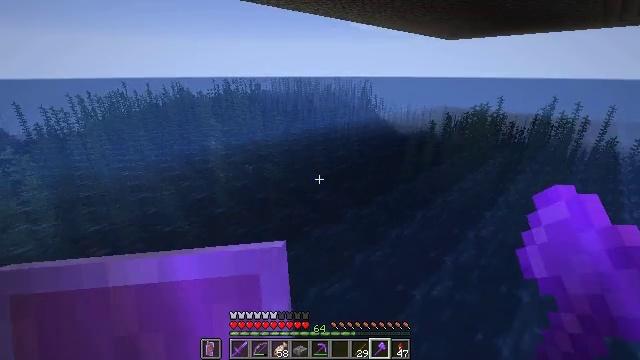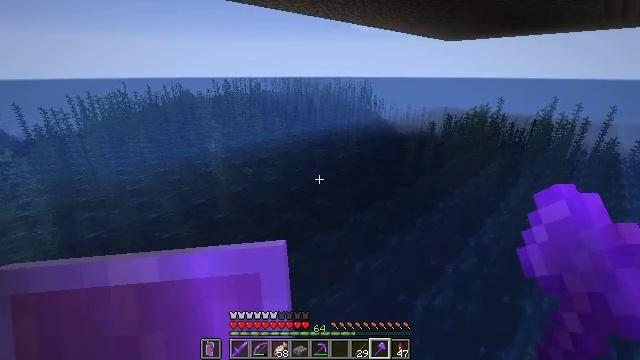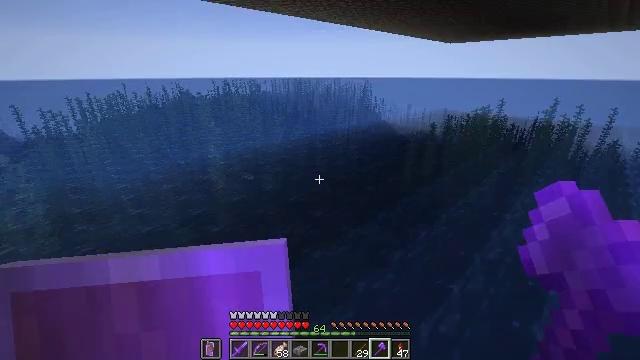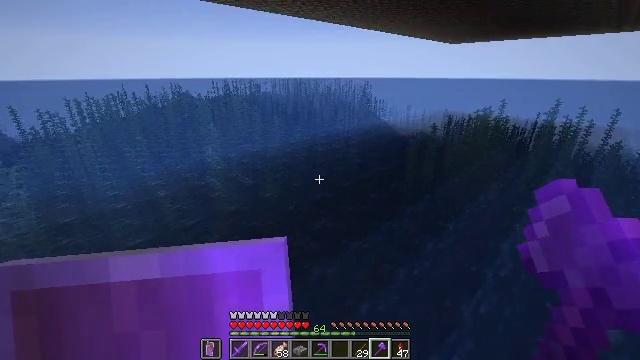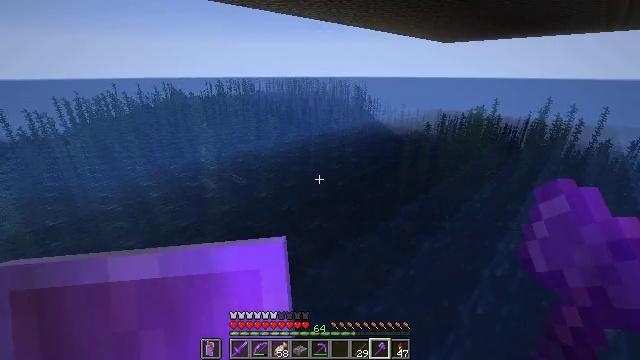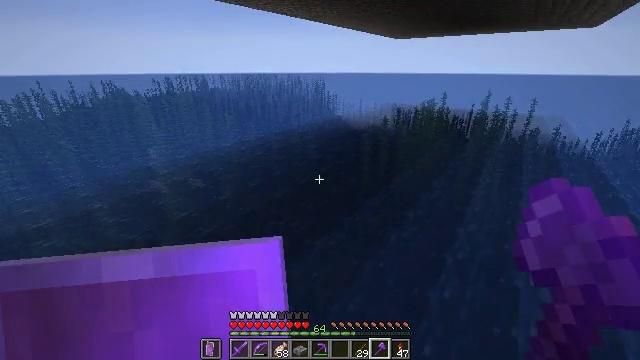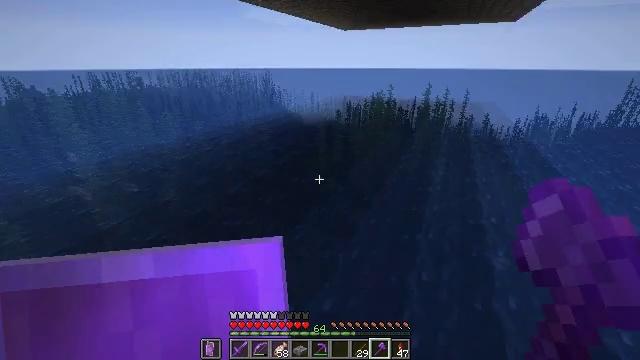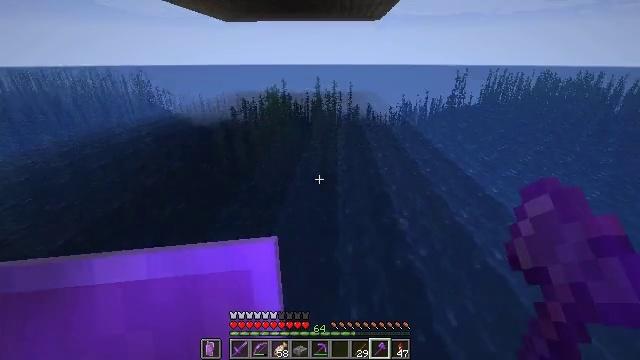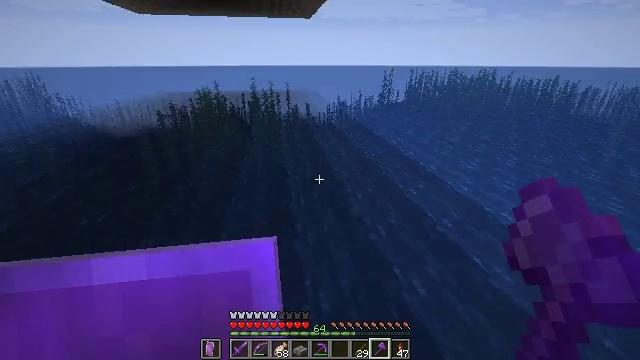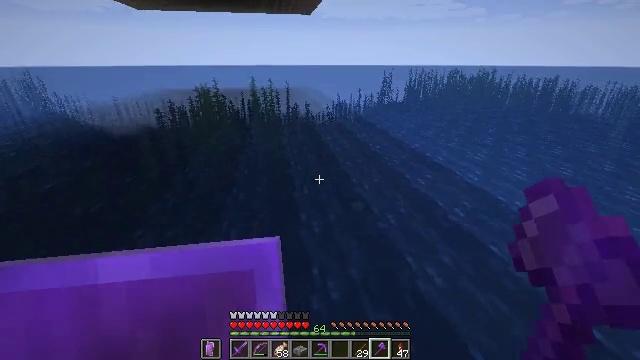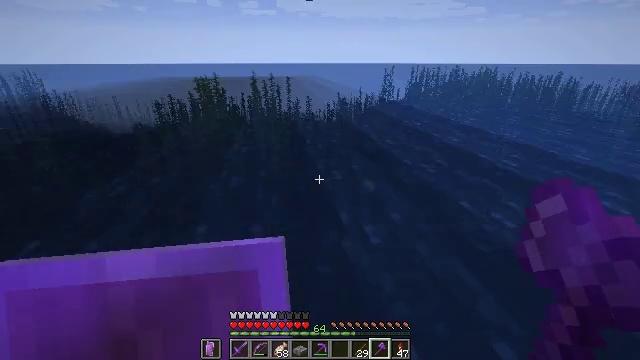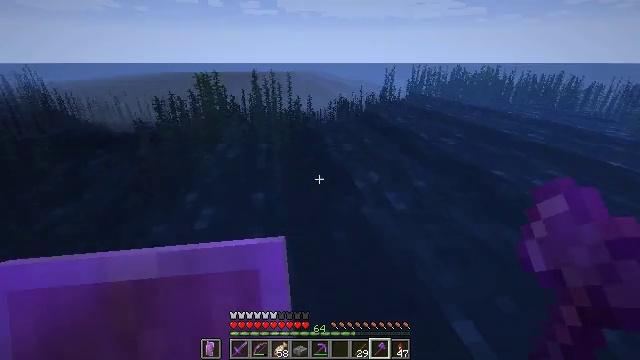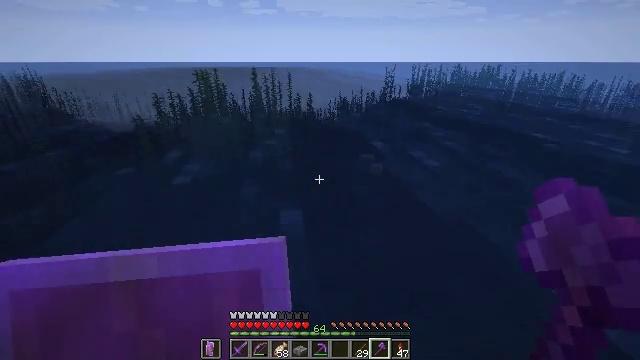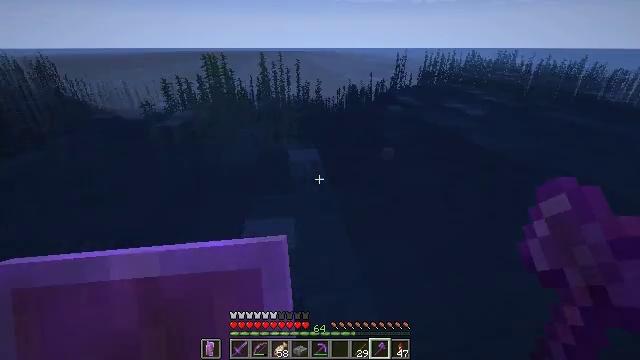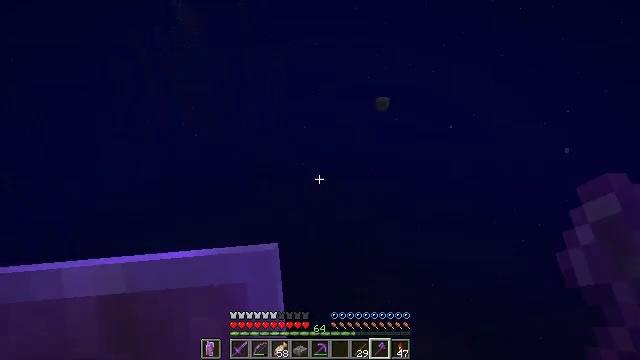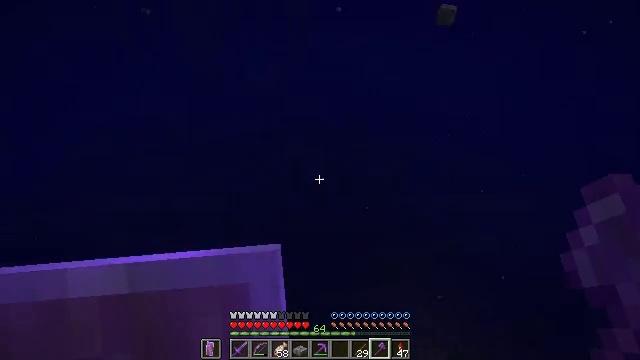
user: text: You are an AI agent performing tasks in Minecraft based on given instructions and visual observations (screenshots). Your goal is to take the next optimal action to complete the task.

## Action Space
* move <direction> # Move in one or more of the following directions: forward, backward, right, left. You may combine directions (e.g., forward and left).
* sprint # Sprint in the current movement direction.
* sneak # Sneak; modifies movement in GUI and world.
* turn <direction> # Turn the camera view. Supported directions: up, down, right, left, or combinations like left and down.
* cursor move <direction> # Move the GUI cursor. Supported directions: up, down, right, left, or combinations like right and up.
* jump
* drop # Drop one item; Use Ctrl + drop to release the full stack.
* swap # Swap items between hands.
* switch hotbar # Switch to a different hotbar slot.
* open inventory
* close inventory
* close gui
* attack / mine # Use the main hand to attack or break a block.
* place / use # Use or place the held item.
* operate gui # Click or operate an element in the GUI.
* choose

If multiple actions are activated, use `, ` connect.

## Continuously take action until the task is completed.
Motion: motion action
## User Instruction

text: Mine the blast furnace.
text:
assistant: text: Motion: move forward, jump
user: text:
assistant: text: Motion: move forward, jump
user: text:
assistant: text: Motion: move forward
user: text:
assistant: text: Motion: move forward, turn right
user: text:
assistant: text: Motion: move forward, turn right
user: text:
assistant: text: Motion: move forward, turn right
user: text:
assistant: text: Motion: move forward, turn right
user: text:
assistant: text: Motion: move forward, turn right
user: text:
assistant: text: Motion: move forward
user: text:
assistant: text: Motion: move forward, sprint
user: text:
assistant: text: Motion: move forward, sprint
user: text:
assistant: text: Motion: move forward, sprint
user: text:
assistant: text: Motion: move forward, sprint, turn left and down
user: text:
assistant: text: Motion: move forward, sprint, turn right and down
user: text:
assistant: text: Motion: move forward, sprint, turn left and down
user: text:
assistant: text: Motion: move forward, sprint, turn right and down
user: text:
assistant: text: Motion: move forward, sprint
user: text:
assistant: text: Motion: move forward, sprint
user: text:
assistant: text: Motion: move forward, sprint
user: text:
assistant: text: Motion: move forward, sprint
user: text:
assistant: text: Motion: move forward, sprint
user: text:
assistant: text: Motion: move forward, sprint
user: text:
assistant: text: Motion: move forward, sprint
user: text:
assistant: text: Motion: no_op
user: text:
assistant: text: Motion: turn left and down
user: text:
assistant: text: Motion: turn left and down
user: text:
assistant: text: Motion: turn right and down
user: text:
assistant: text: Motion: turn right and down
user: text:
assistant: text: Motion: no_op
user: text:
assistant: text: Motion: no_op